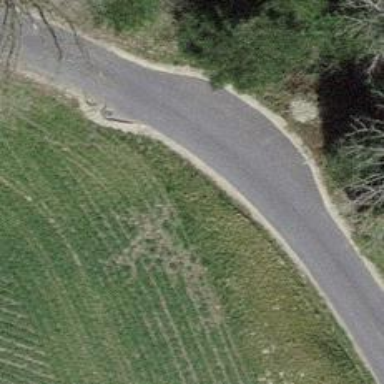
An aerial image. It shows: Passing place on the road.